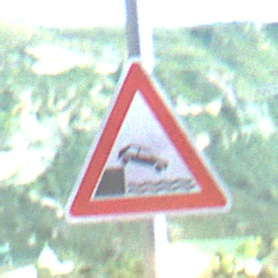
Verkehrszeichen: Ufer
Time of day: Night
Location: Outdoor (Nature)
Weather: PartlyCloudy
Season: NotSpecified
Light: Natural